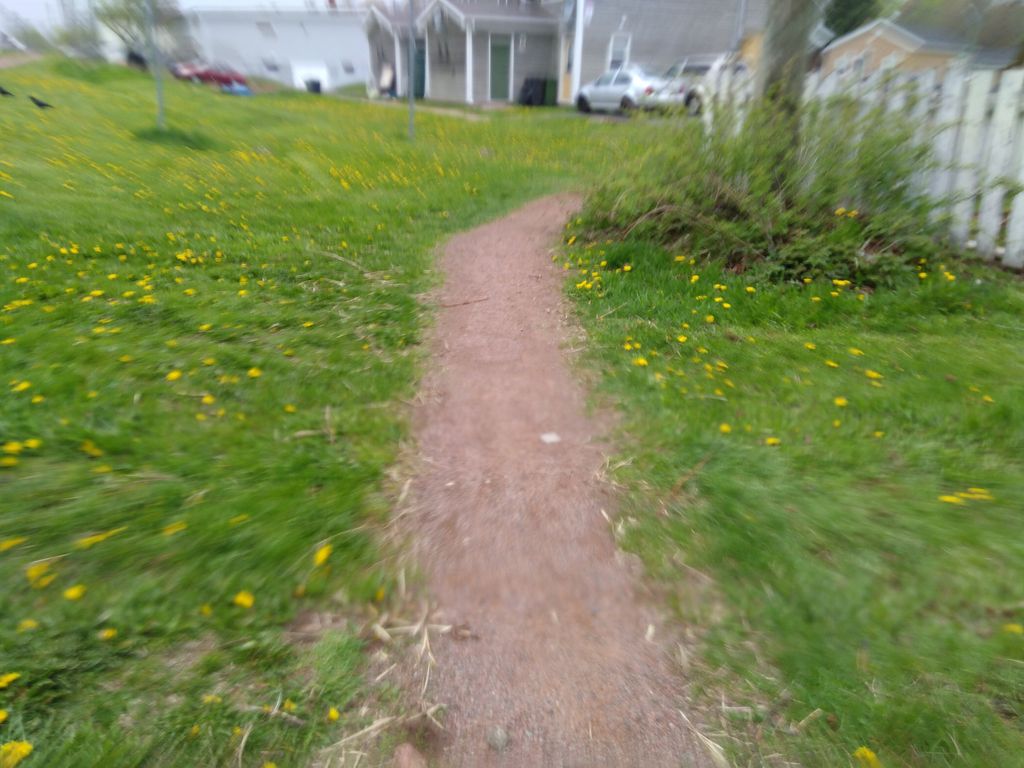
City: charlottetown